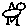
Label: bird